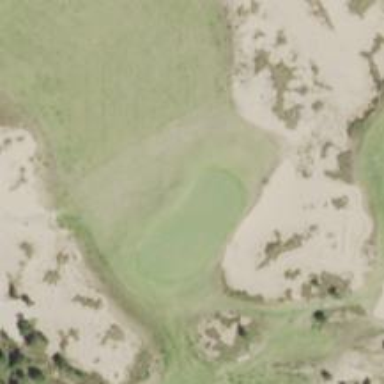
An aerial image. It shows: View of golf hole.